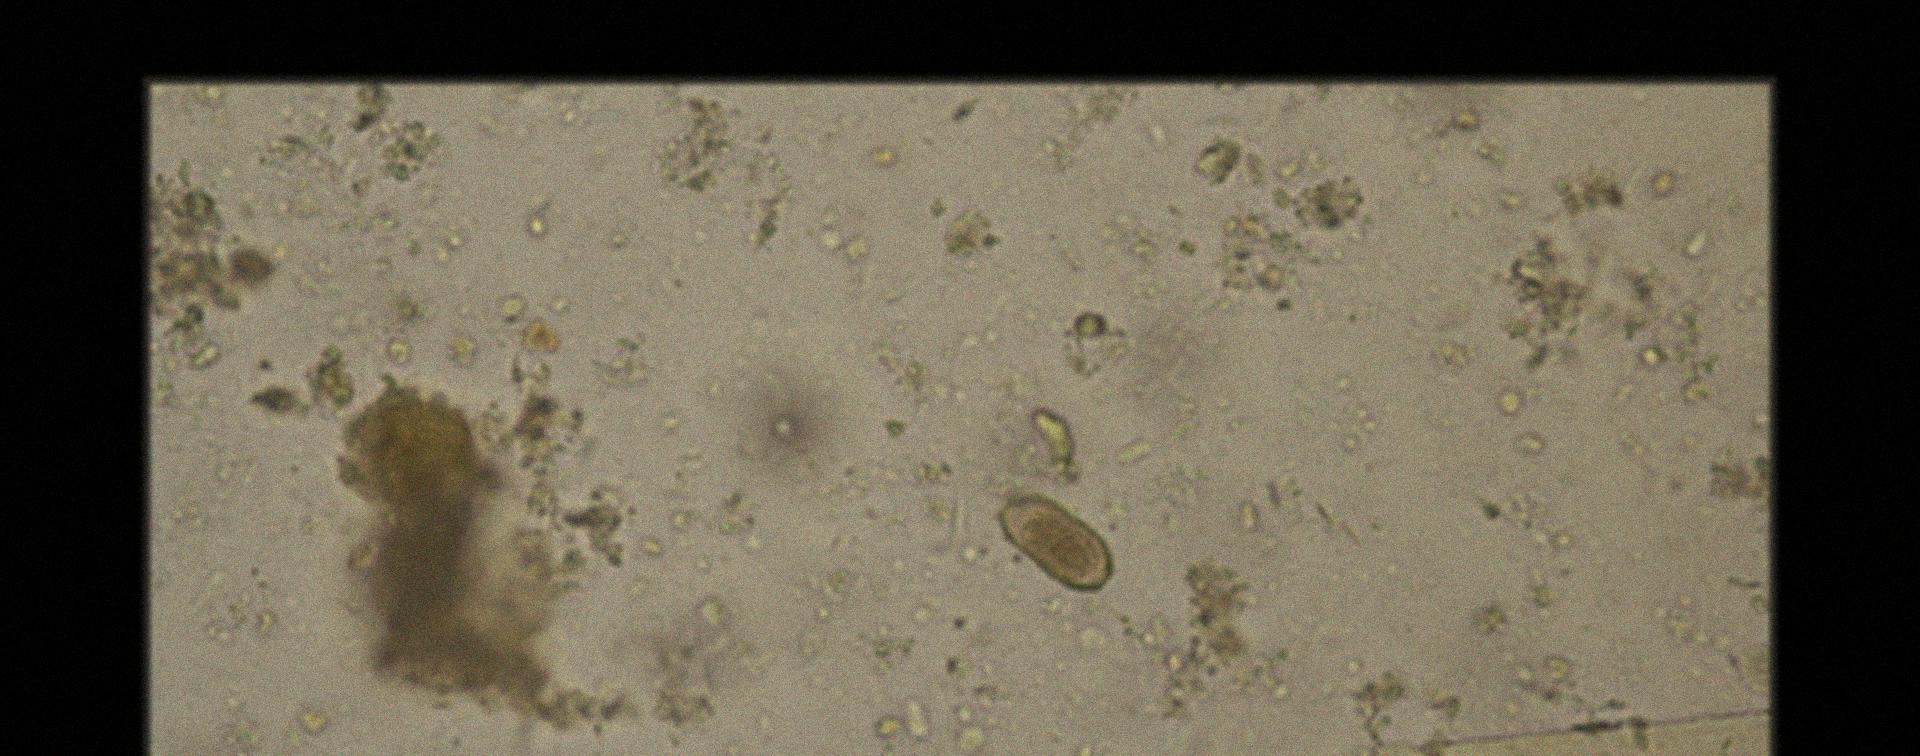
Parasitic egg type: Capillaria philippinensis